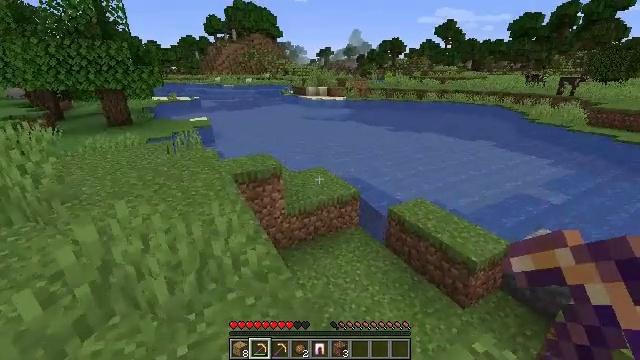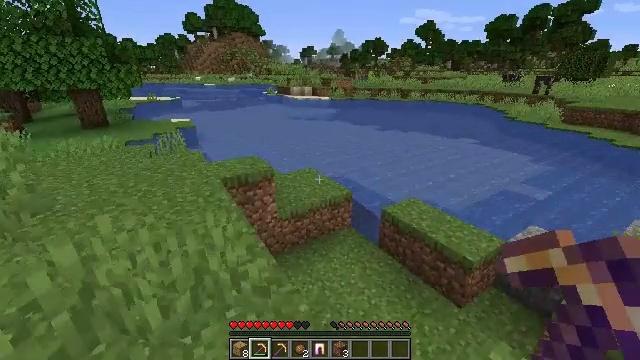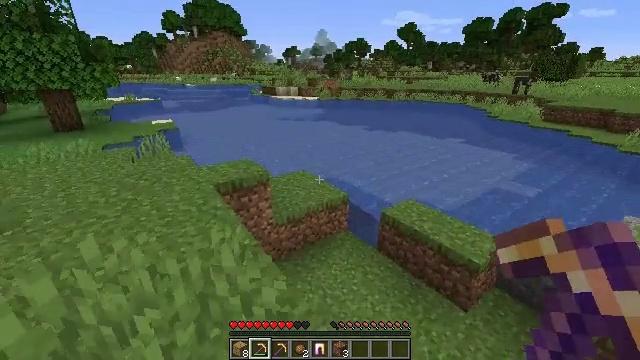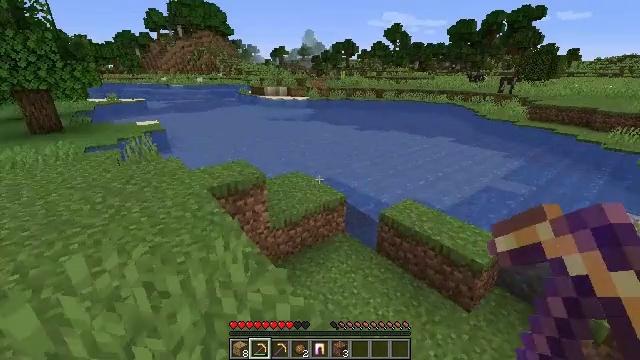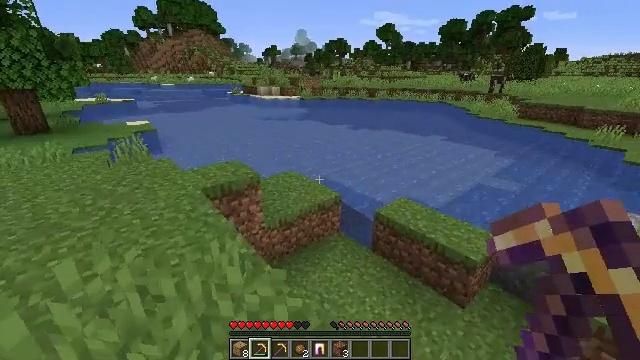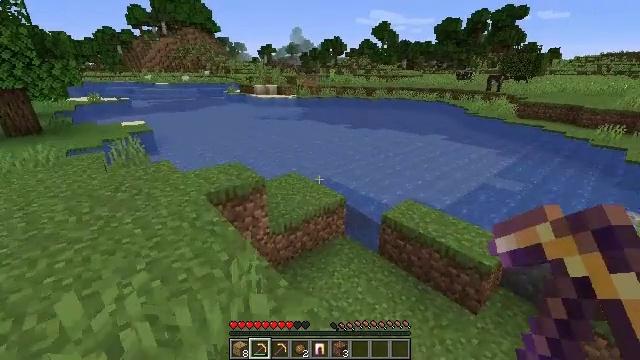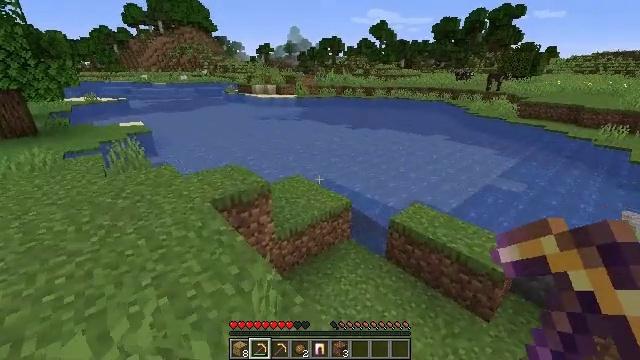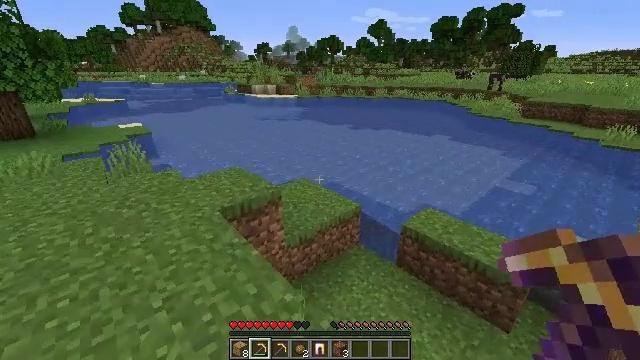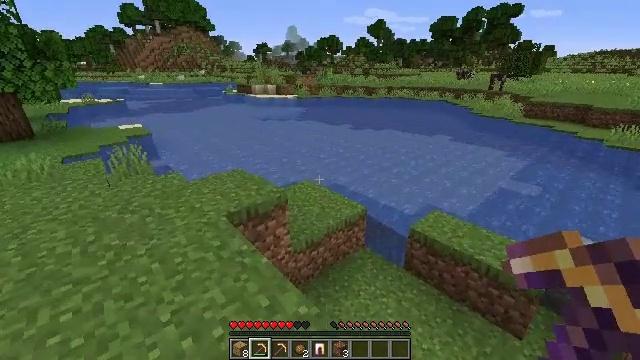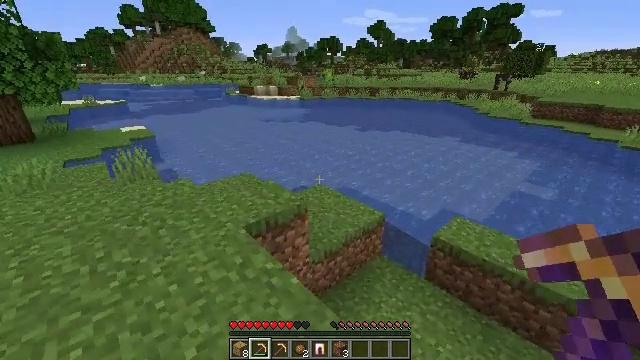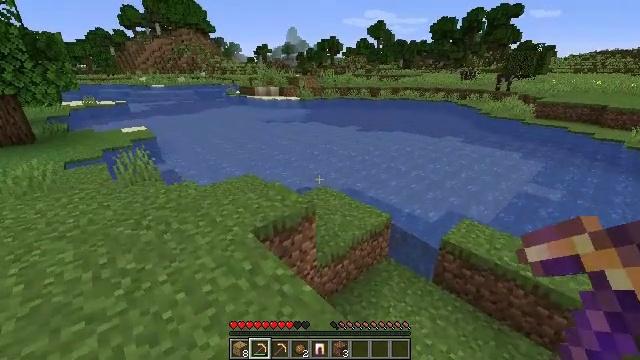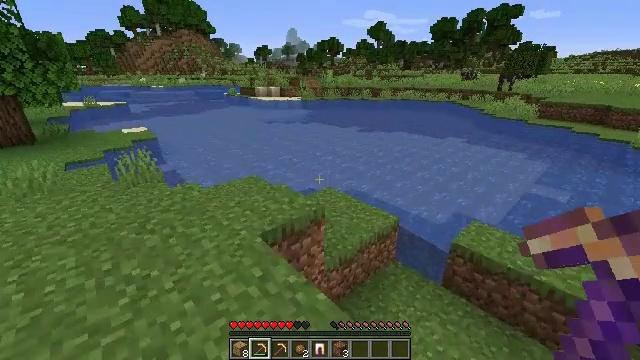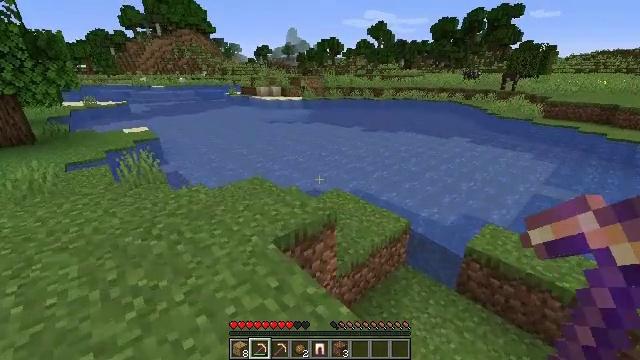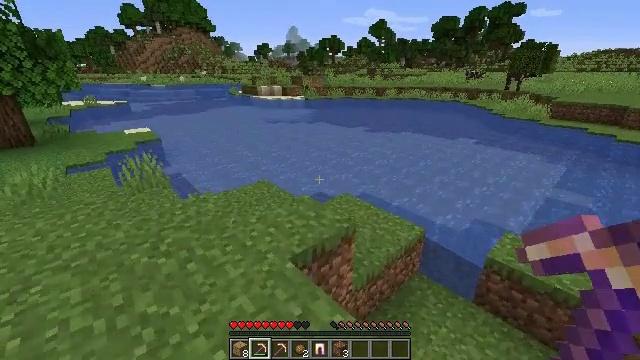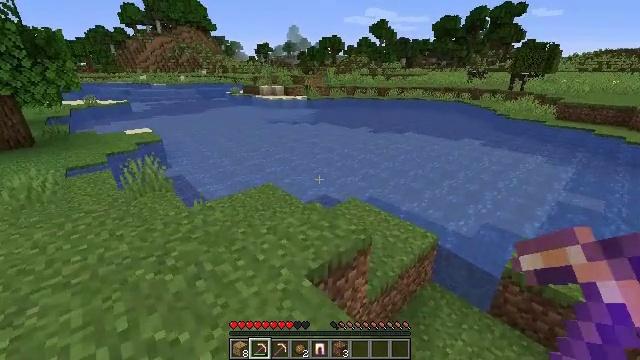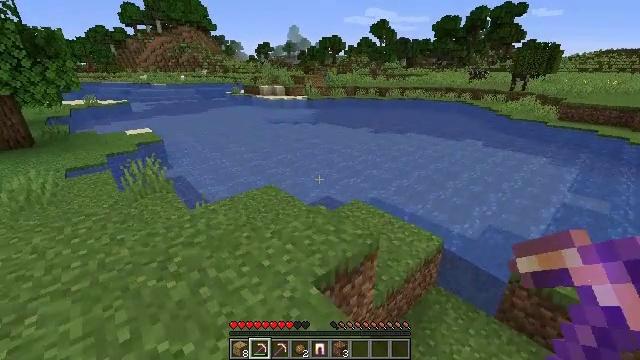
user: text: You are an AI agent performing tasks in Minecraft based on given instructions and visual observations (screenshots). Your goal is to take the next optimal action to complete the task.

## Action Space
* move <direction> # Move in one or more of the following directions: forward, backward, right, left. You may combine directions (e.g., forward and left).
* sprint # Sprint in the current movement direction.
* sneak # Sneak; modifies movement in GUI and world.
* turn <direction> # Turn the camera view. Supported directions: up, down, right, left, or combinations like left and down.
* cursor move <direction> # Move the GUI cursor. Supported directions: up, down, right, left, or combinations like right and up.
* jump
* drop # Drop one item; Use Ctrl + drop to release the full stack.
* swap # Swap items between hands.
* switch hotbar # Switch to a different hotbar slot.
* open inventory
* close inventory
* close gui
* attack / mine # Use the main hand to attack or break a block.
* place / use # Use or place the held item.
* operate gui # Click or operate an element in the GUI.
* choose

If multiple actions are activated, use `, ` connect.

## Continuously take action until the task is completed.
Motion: motion action
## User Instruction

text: Gather oak leaves by attacking.
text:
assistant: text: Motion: move forward and move left, turn right
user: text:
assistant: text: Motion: move forward and move left, turn right
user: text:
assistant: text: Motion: move forward and move left, turn right
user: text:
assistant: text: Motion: move forward and move left, turn right
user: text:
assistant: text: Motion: move forward and move left
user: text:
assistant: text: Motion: move forward and move left
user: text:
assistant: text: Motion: move forward and move left
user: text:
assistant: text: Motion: move forward and move left
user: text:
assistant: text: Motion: move forward and move left
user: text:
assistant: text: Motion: move forward and move left
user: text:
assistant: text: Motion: move forward and move left
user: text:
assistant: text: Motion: move forward and move left
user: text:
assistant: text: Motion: move forward and move left
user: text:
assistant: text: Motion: move forward and move left
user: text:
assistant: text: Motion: move forward and move left
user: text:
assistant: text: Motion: move forward and move left
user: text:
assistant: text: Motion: move forward and move left
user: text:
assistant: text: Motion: move forward and move left
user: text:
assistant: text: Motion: move forward and move left
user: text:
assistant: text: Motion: move forward and move left
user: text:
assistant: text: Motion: move forward and move left
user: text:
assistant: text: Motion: move forward and move left
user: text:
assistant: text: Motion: move forward and move left
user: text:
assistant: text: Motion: move forward and move left
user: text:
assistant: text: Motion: move forward and move left
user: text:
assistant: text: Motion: move forward and move left
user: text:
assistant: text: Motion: move forward and move left
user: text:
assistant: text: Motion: move forward and move left
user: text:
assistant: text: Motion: move forward and move left
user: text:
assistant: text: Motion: move forward and move left, turn right